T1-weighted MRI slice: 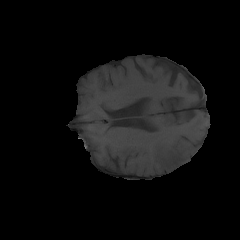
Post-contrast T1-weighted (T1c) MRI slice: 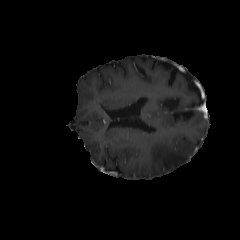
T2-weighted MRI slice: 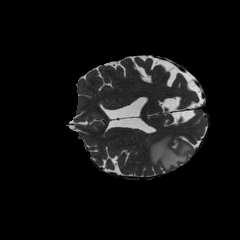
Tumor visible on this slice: yes